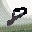
Label: 8